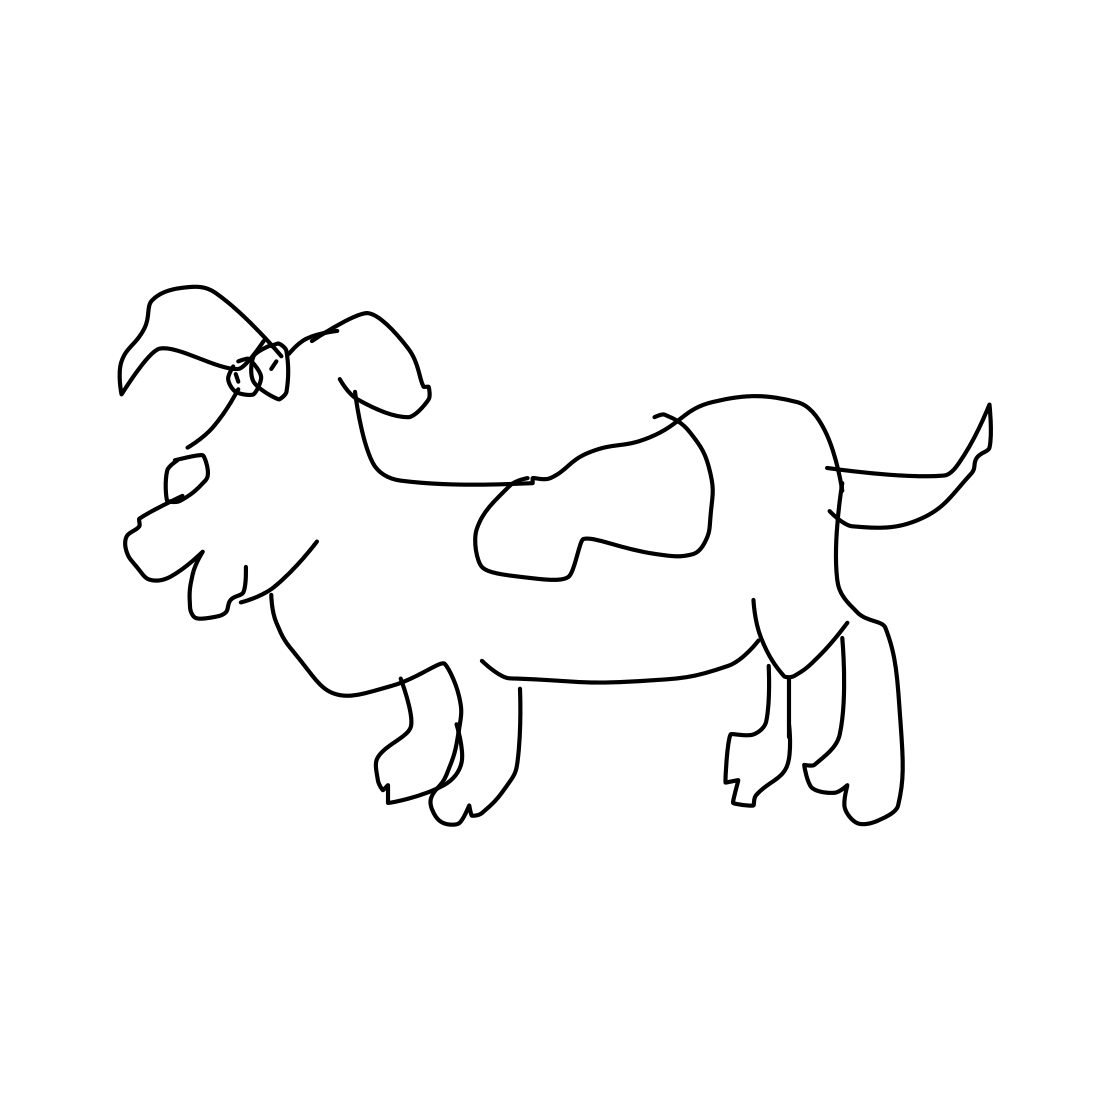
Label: dog